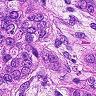
Metastatic tissue present: yes